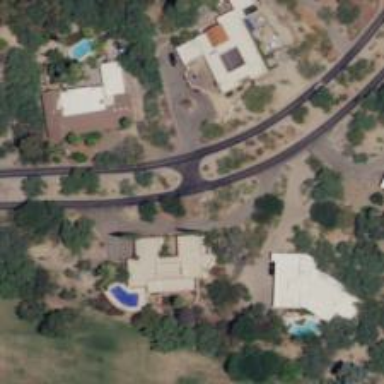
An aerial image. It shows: Residential road.